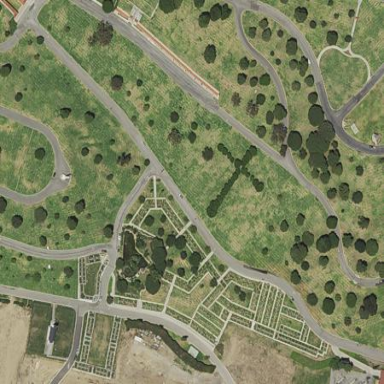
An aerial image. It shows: Cemetery.